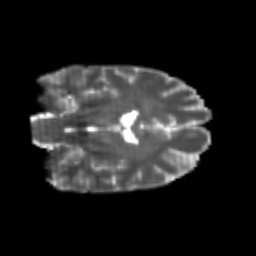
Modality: T2w
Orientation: coronal
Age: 23
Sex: female
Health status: healthy
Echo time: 0.074 s